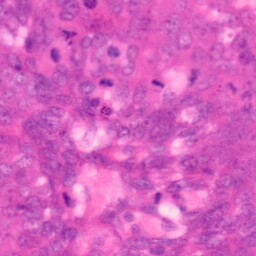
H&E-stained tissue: Colon